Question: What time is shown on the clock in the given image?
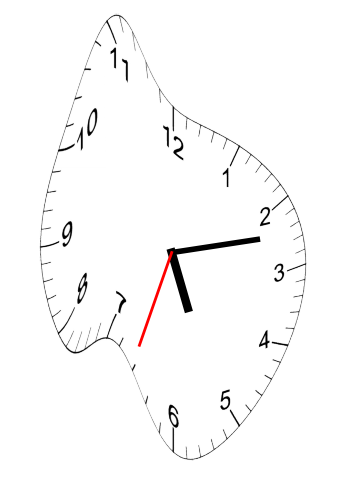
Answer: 05:12:33